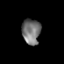
Tissue: prostate
Cell type: T cells
Senescence score: 0.6841
Nuclear area (px): 456
Mean DAPI intensity: 116.009